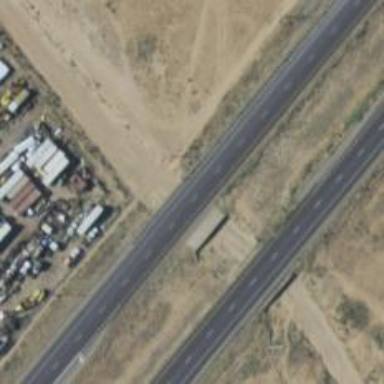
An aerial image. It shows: Primary highway with expressway characteristics.